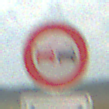
Verkehrszeichen: Ueberholverbot
Zusatzzeichen unten: LaengeEinerStrecke1
Umgebung: Outdoor, Beach
Tageszeit: MorningAfternoon
Wetter: PartlyCloudy
Licht: Natural
Jahreszeit: NotSpecified
Kontrast: HighContrast